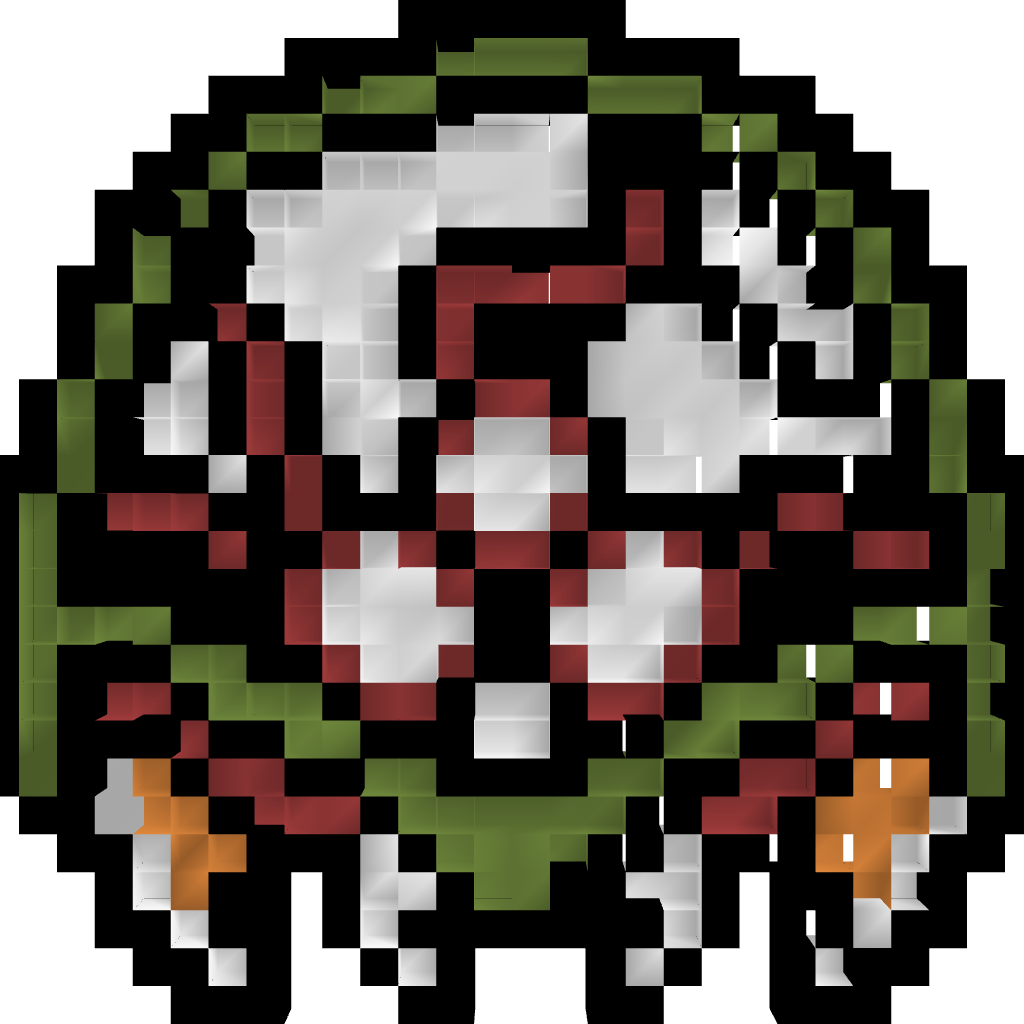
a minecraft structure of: Metroid bad low quality